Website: macys
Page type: customer-info-address
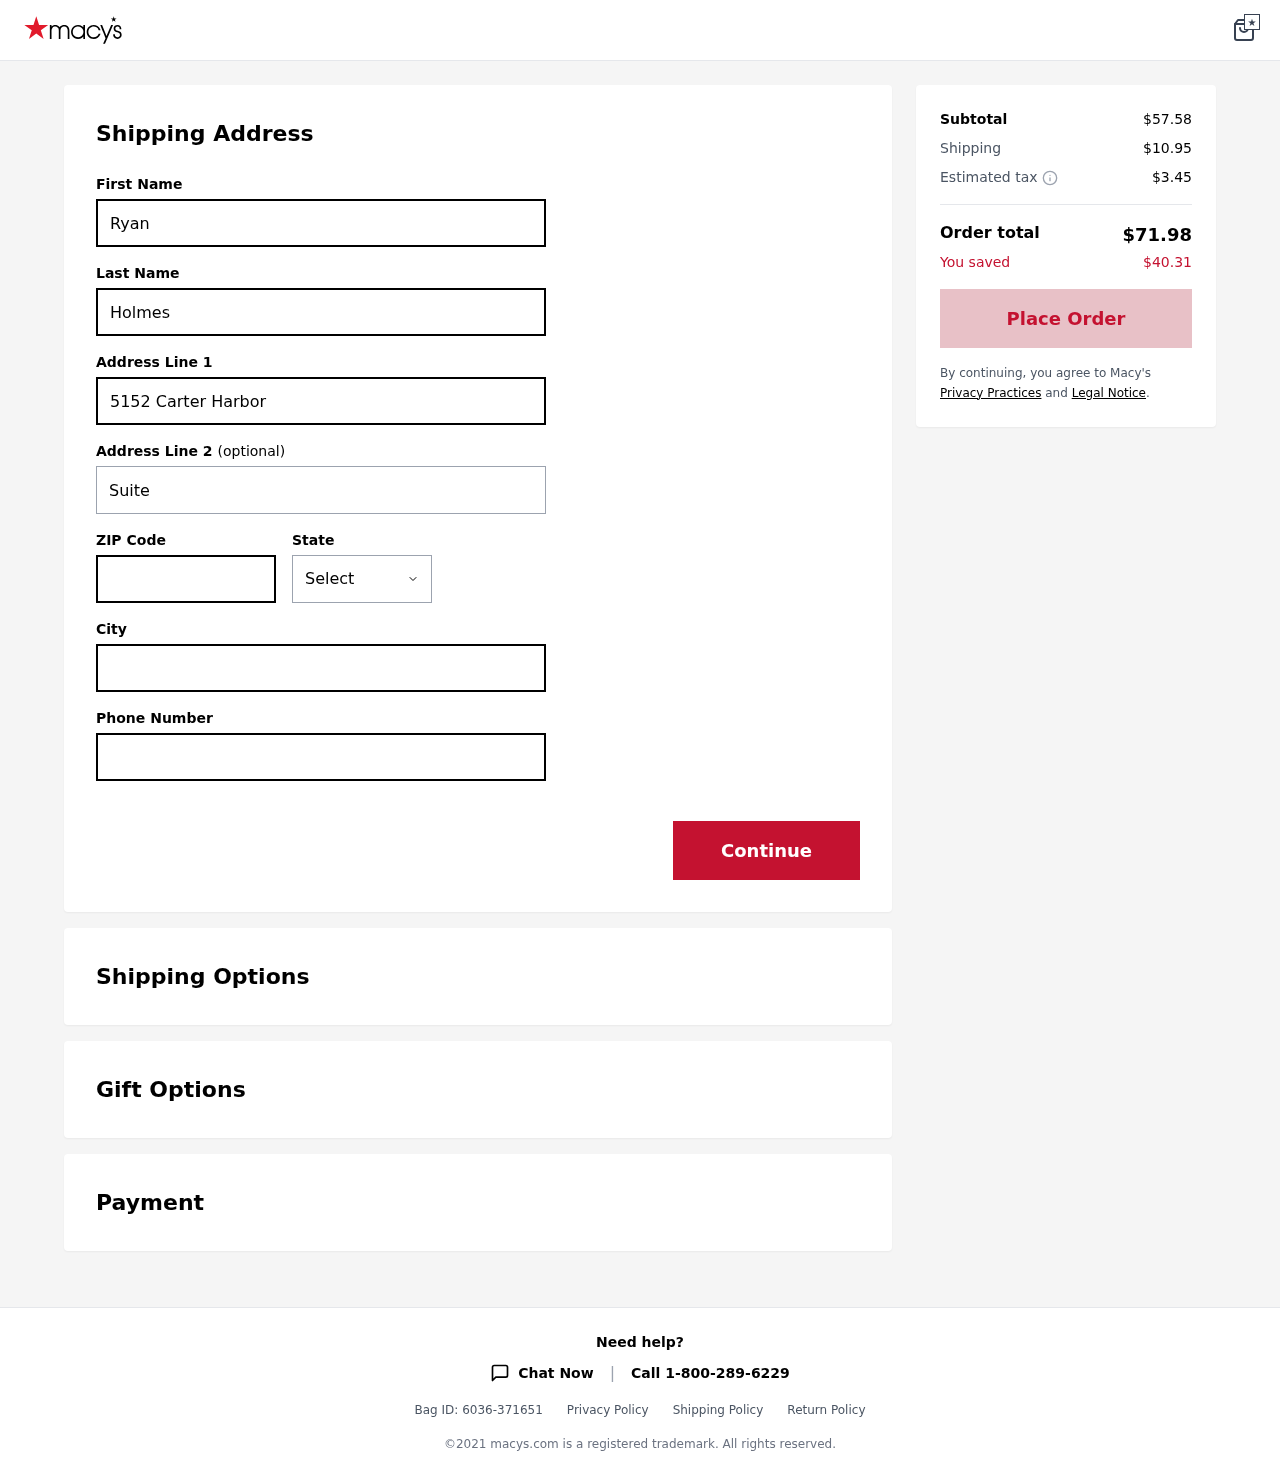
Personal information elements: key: PII_CITY
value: Lake Victoriamouth
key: PII_FIRSTNAME
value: Ryan
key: PII_LASTNAME
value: Holmes
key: PII_PHONE
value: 2023920865
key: PII_POSTCODE
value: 77287
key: PII_STATE
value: Washington
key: PII_STREET
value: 5152 Carter Harbor
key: PII_STREET2
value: Suite 712
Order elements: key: ORDER_SUBTOTAL
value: $57.58
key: ORDER_SHIPPING_COST
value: $10.95
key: ORDER_TAX
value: $3.45
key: ORDER_TOTAL
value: $71.98
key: ORDER_SAVINGS
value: $40.31